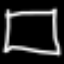
Label: square